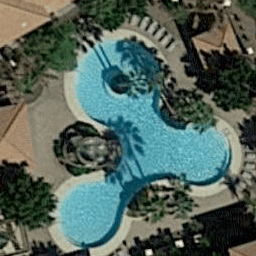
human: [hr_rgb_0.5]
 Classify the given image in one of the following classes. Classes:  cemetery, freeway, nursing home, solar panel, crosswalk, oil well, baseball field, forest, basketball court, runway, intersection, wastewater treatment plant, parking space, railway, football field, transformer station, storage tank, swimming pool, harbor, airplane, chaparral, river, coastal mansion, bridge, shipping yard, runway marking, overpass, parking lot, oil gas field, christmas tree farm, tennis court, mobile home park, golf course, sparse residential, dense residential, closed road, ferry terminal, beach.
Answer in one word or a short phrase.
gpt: swimming pool